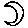
Label: moon